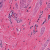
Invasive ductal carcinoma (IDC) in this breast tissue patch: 0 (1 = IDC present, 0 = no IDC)